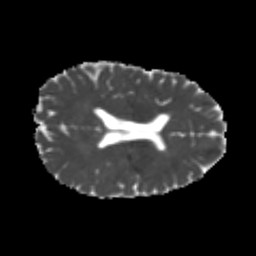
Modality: MD
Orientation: axial
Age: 21
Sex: male
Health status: healthy
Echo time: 0.074 s